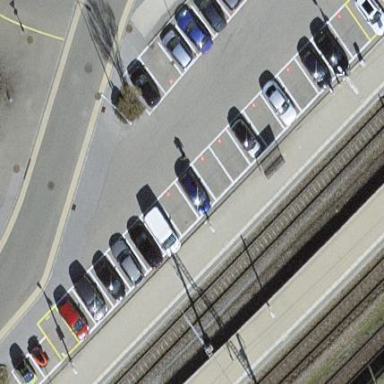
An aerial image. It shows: Parking area with park and ride facility.